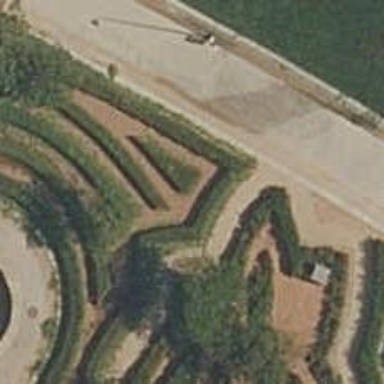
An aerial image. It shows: Hedge barrier.